Question: This image sums up quite easily what I'm trying to do

The issue is that I can't for the life of me think of what it would be called so it makes it rather hard to google it :)
It's where you click on one of the tabs and it changes the content below. I'm not even asking for code necessarily just what you'd call this so I can do some searching :)
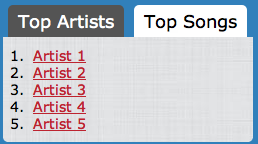
Answer: They are called tabbed panels (or, as @m90 points out: tabbed navigation). A great example of implementation in Javascript is in the jQuery UI framework. <URL> .
For example, after implementing the HTML, all that needs to be called is:
'''
$( "#tabs" ).tabs();
'''
Where '#tabs' is the id of a div that contains the proper markup.